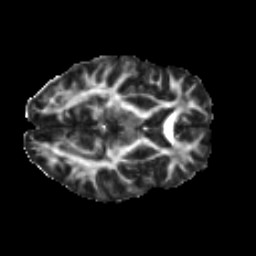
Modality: FA
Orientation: axial
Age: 22
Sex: female
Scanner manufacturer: ge
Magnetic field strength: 3 T
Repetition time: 7.8 s
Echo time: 0.0607 s